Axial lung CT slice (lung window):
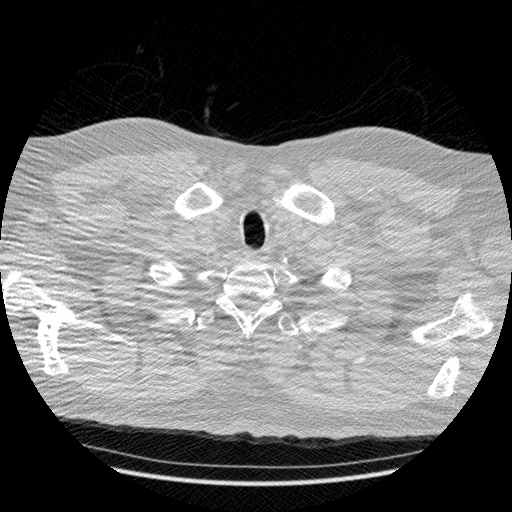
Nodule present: no